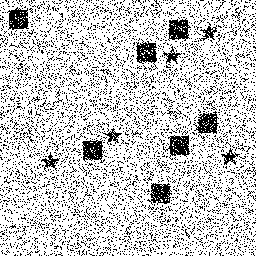
Squares: 7
Triangles: 0
Stars: 5
Total shapes: 12